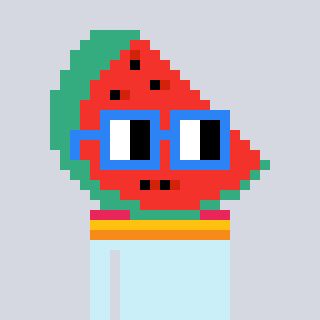
a pixel art character with square blue glasses, a watermelon-shaped head and a cold-colored body on a cool background